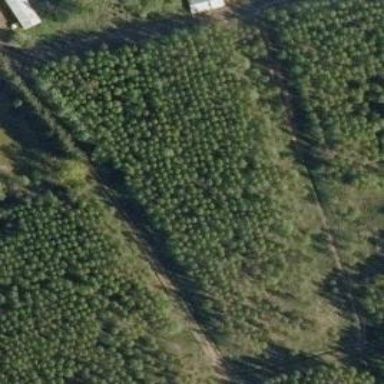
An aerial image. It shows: Plant nursery growing trees as crops.